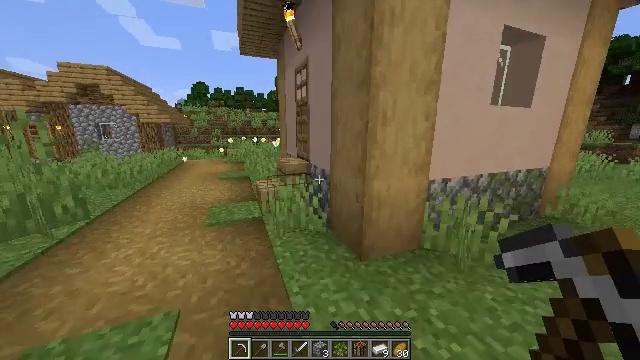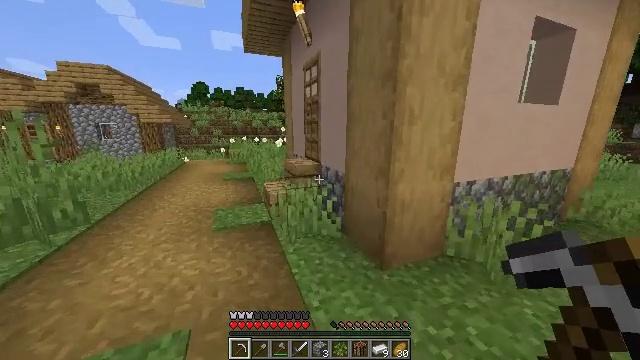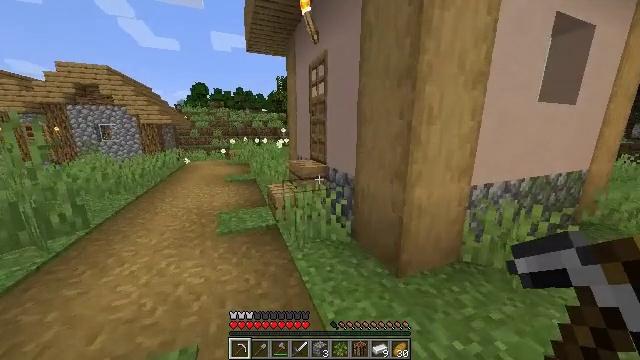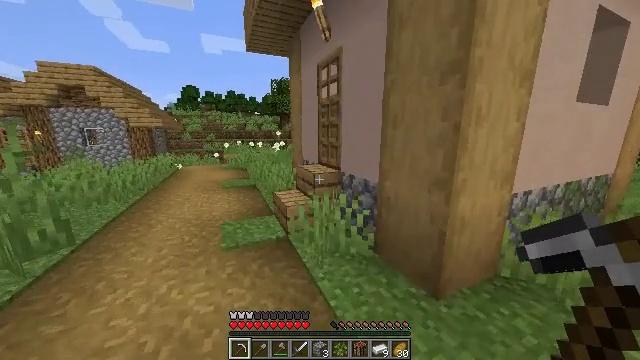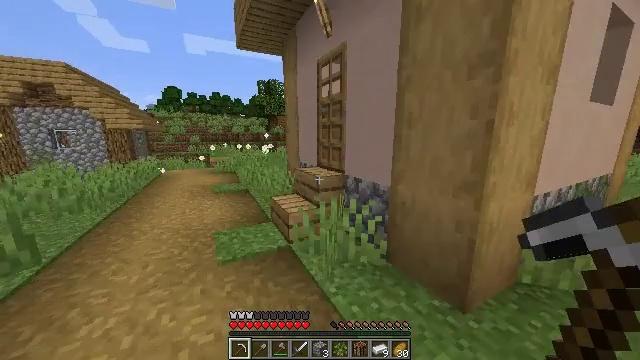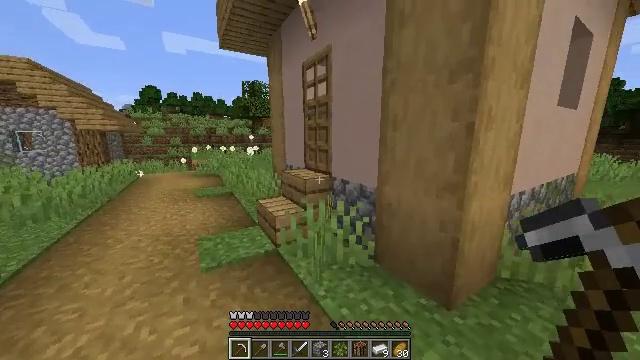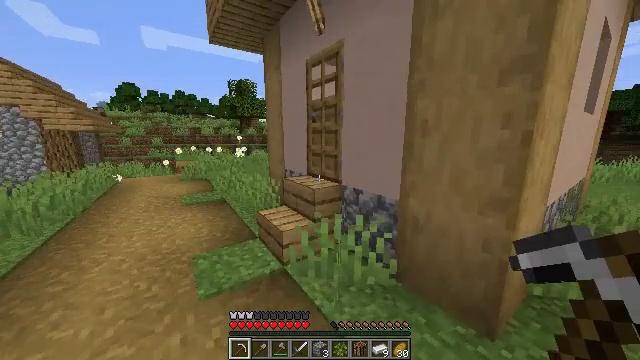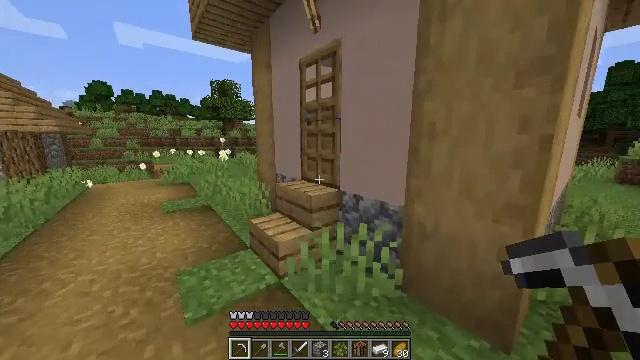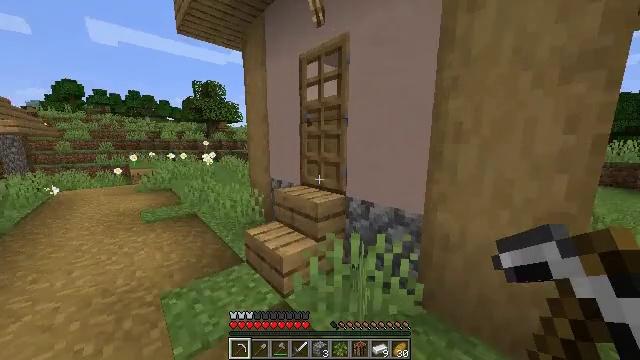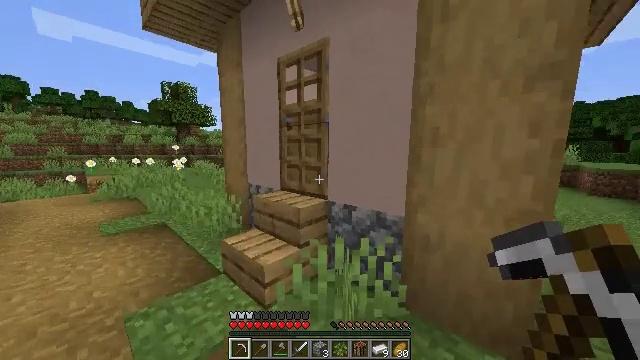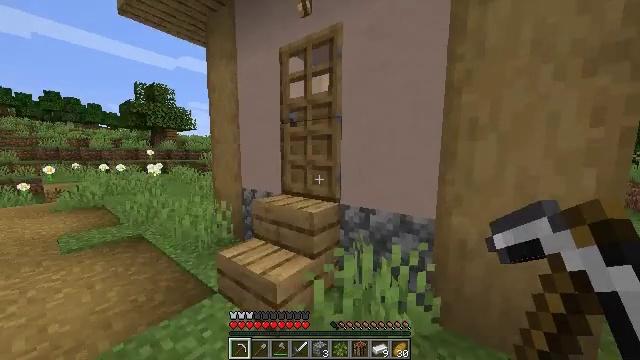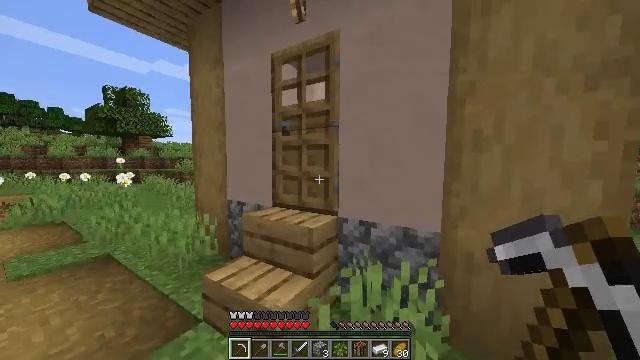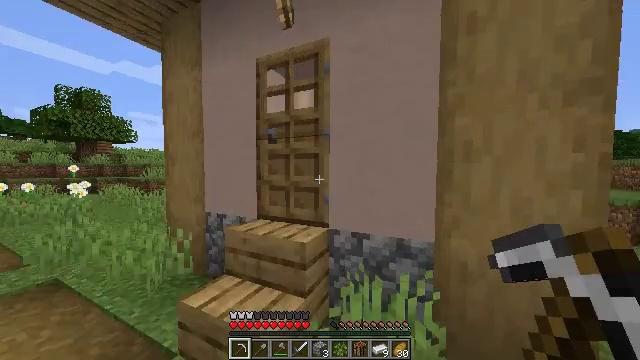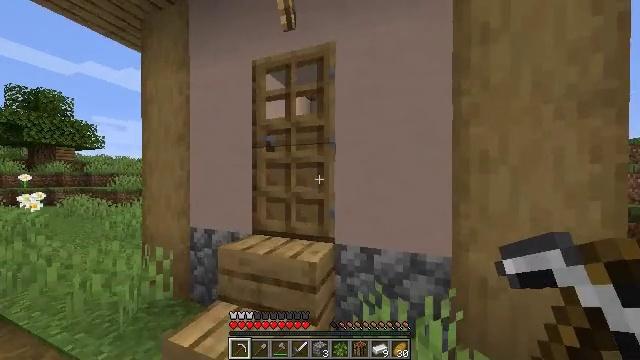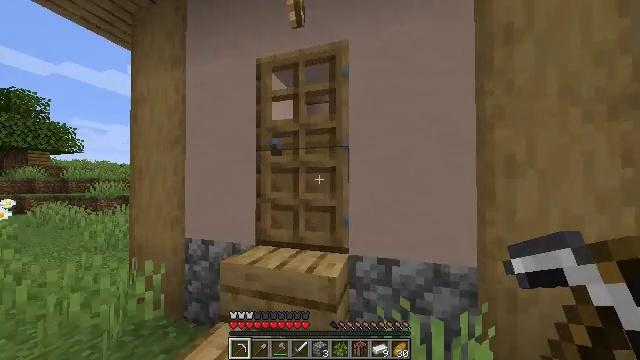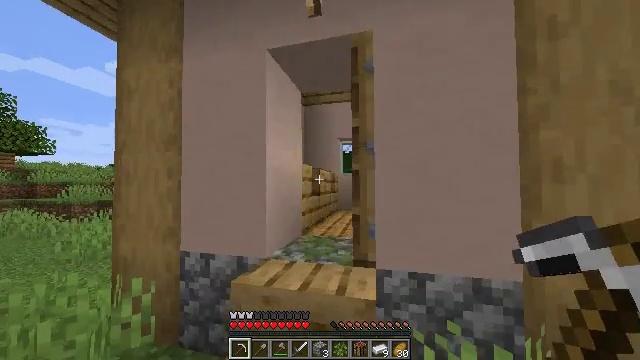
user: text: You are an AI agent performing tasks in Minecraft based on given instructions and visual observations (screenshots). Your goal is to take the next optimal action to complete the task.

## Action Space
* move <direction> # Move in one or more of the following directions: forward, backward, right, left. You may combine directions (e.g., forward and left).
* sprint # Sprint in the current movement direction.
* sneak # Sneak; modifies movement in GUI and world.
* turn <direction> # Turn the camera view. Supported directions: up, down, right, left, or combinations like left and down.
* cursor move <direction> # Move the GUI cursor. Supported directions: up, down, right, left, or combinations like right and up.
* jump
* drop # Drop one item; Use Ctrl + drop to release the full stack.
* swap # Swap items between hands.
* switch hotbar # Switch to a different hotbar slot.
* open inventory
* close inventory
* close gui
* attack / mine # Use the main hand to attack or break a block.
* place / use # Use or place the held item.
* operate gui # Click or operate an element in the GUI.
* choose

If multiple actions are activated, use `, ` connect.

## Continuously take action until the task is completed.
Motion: motion action
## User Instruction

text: Mine a hay block from the field.
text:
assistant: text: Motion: move forward and move left, sprint
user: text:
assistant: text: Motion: move forward and move left, sprint
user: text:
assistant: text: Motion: move forward and move left, sprint, turn right
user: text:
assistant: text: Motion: move forward and move left, sprint, turn right
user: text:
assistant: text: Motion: move forward and move left, sprint, turn right
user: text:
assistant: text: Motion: move forward and move left, sprint, turn right
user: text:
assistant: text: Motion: move forward and move left, sprint, turn right
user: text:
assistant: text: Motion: move forward and move left, sprint, turn right
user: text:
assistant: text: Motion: move forward and move left, sprint, turn right and up
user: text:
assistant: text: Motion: move forward and move left, sprint, turn right and up
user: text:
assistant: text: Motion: move forward and move left, sprint, turn right and up
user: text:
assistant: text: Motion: move forward and move left, sprint, turn right and up
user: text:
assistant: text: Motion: move forward and move left, turn right and up
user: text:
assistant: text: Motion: move forward and move left, turn right and up
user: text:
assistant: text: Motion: move forward and move left, turn right, use / place
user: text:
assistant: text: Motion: move forward, use / place
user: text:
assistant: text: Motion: move forward, turn right, use / place
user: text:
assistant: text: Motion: move forward, turn right
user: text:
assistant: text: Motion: move forward, turn right
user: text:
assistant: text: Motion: move forward, turn right and down
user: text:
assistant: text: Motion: move forward, turn right and down
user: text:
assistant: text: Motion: move forward, turn right and down
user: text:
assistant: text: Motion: move forward, turn right and down
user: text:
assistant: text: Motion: move forward, turn right and down
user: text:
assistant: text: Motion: move forward, turn down
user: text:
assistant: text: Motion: turn down
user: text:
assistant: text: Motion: turn down
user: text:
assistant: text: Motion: turn down
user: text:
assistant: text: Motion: move back
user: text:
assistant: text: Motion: move back, turn left